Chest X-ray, AP view. Patient: 66 years old, sex M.
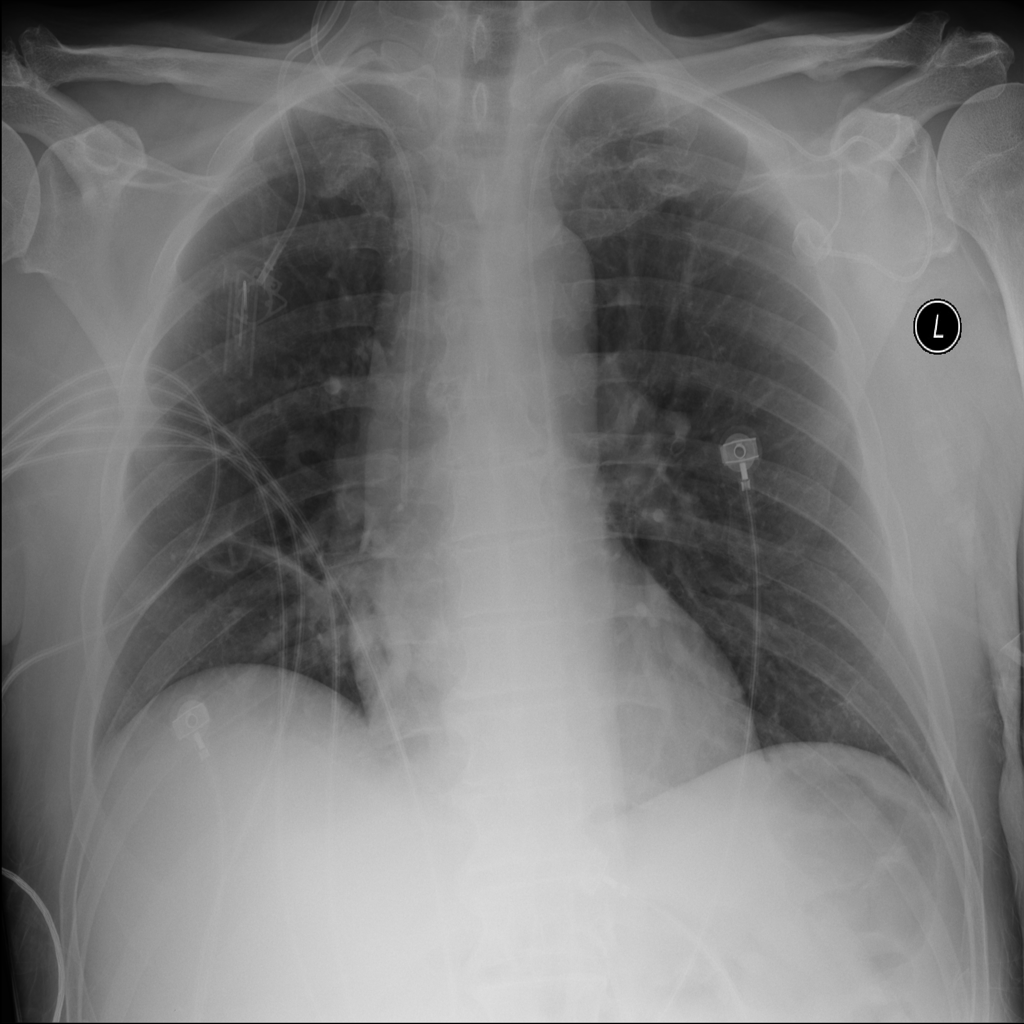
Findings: No Finding